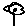
Label: flower